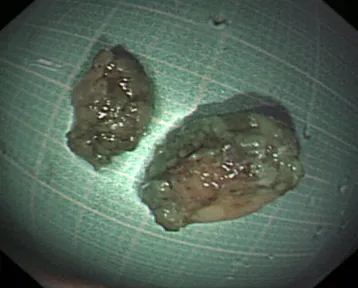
Endoscopic ultrasonography and resected lesions. (C) The resected lesions were pulled out.
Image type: medical_photograph (other_medical_photograph)